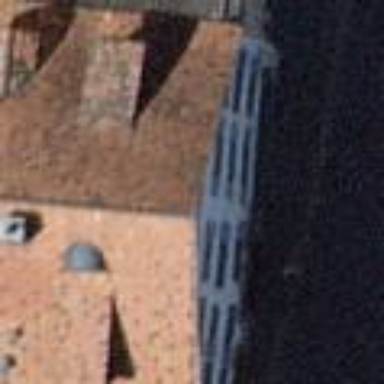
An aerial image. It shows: Hotel building.